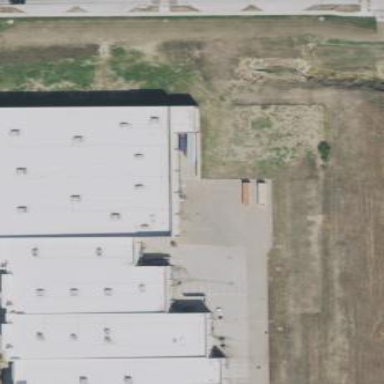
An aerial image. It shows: Building.